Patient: sex F, age 75
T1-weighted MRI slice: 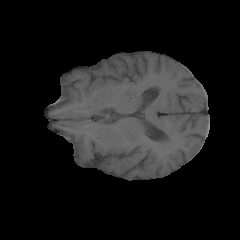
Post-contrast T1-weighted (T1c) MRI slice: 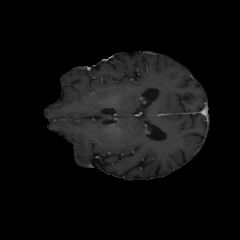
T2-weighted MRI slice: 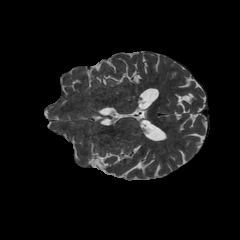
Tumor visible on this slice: no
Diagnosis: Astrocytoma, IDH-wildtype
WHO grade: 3